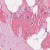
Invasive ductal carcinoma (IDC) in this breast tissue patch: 0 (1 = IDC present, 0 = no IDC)